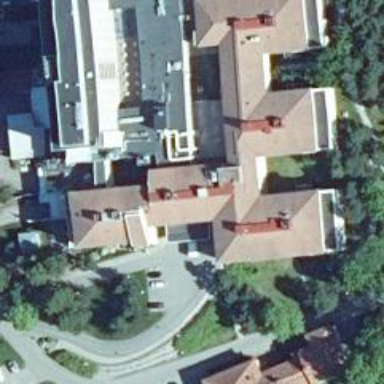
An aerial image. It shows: Healthcare clinic.